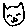
Label: cat